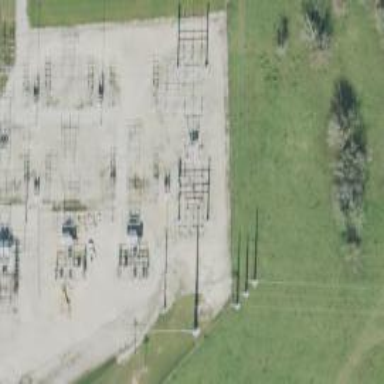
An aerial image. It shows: Switch for power supply.